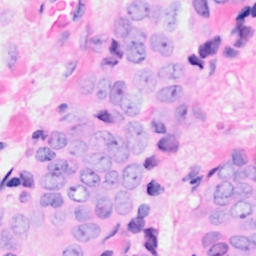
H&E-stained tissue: Breast